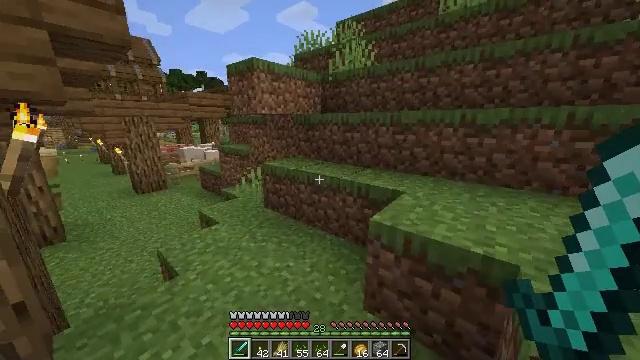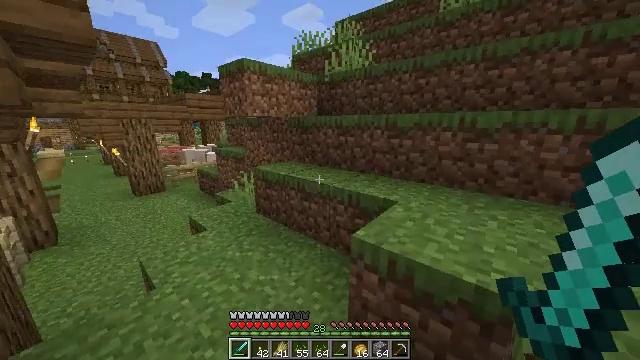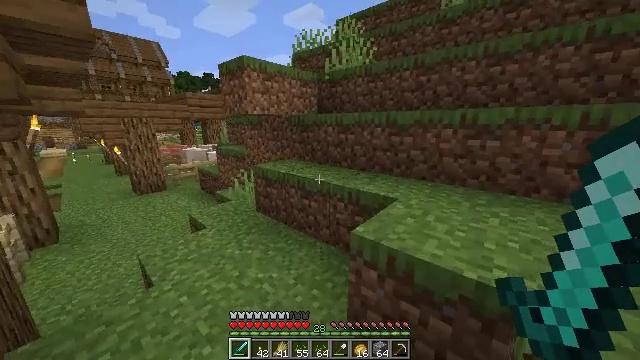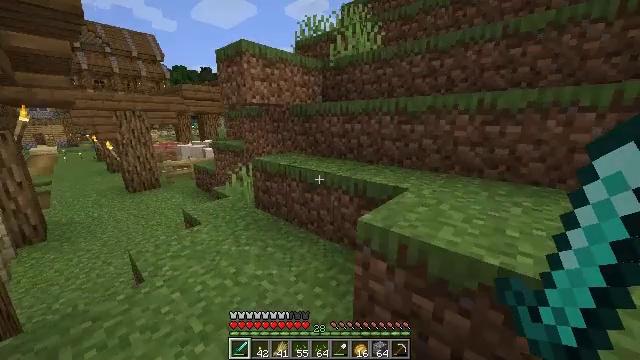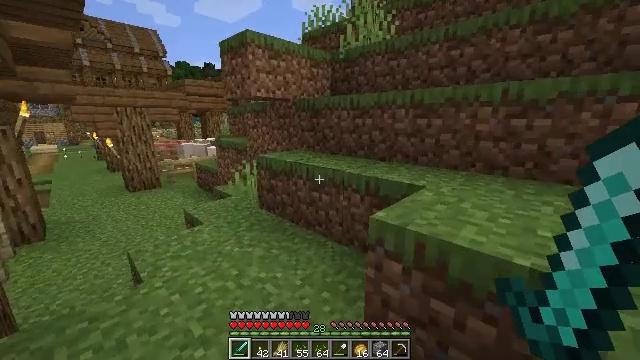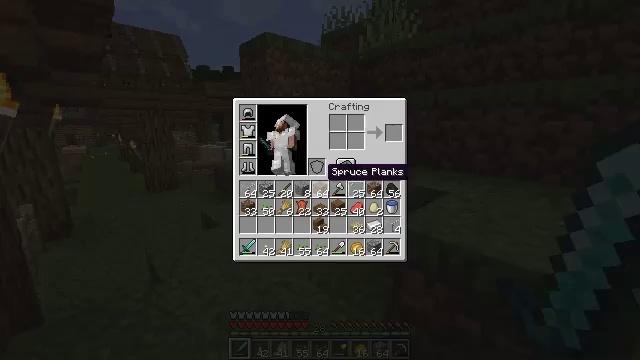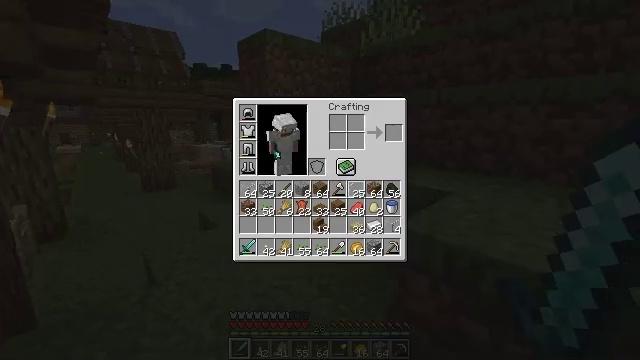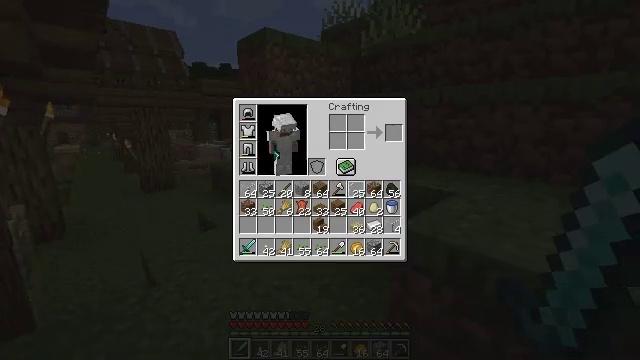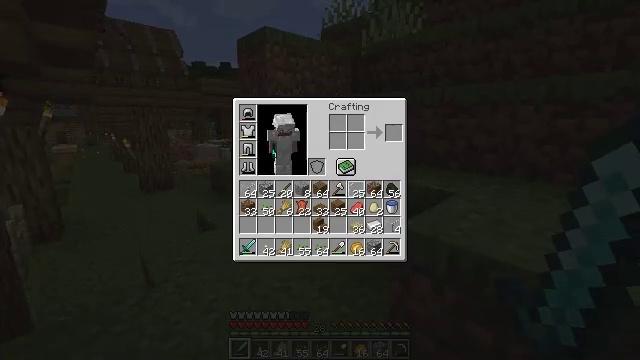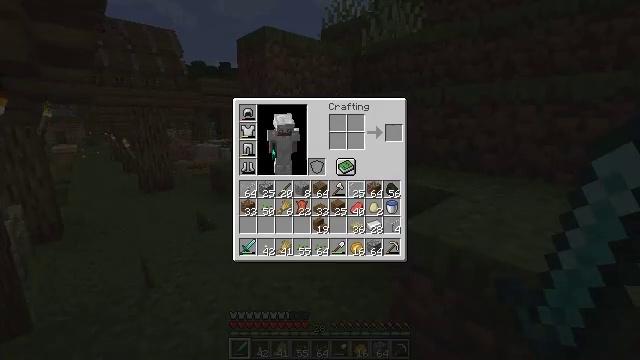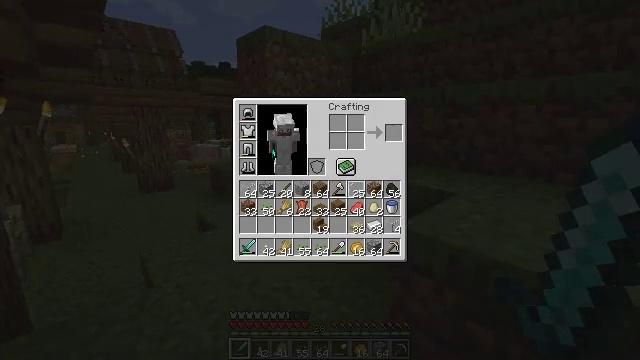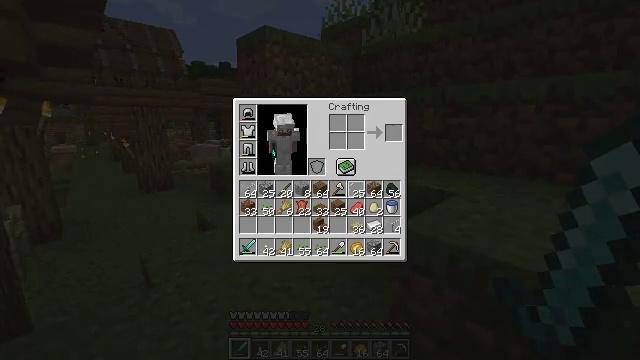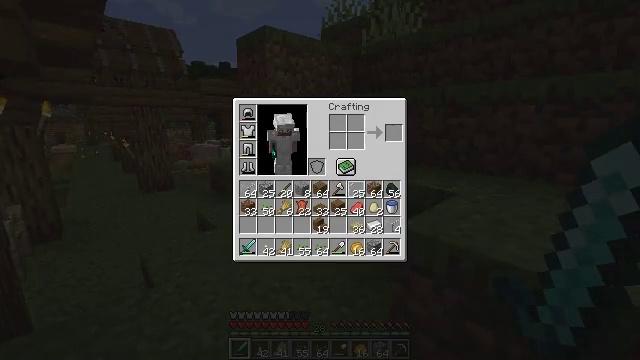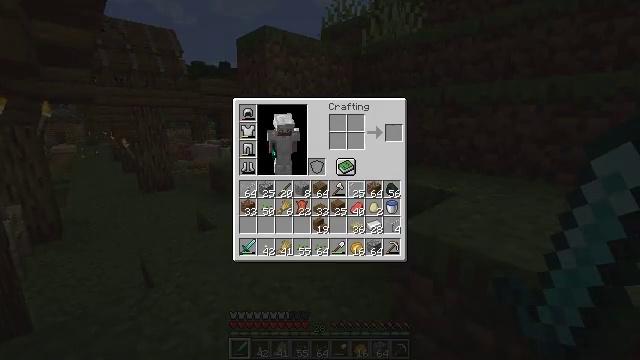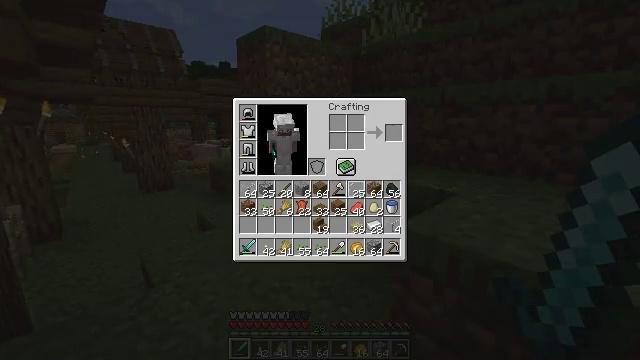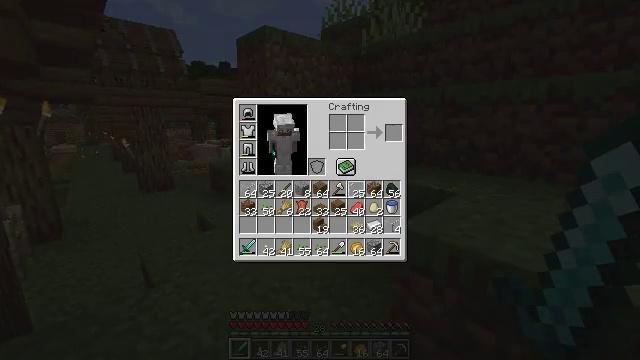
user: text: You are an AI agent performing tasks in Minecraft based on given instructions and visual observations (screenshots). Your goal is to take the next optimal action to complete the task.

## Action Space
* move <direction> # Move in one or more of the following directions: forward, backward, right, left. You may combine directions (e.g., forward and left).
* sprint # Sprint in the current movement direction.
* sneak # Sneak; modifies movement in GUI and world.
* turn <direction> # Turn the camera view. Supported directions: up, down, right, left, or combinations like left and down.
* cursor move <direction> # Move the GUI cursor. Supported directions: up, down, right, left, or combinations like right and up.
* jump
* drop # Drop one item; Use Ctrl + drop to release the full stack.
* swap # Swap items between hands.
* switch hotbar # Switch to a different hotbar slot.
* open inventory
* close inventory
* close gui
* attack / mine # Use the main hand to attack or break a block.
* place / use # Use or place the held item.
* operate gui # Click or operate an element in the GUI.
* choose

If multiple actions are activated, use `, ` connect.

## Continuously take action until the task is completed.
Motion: motion action
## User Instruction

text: Make a baked potato using a furnace.
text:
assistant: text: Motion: move forward, turn left, jump
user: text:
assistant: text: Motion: move forward, jump
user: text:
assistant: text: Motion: move forward, jump
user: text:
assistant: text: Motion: move forward, turn left, jump
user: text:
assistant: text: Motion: move forward, turn left, jump, open inventory
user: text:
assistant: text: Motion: move forward, cursor move left, open inventory
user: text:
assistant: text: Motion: cursor move left, open inventory
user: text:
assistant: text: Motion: no_op
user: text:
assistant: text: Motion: no_op
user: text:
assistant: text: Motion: no_op
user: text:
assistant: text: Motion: no_op
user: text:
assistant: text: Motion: no_op
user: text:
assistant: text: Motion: no_op
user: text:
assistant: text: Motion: no_op
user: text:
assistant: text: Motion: no_op
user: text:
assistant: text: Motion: no_op
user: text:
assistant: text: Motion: close inventory
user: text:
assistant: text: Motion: turn left, close inventory
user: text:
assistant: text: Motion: turn left, close inventory
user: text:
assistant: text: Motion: turn left
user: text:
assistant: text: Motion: turn left
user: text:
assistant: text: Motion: move forward, turn left
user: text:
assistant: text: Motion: move forward
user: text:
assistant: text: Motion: move forward
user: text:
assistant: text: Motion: move forward
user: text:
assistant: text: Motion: no_op
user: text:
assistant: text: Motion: move forward
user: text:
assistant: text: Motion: move forward
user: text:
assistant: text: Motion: move forward
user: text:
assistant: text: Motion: move forward